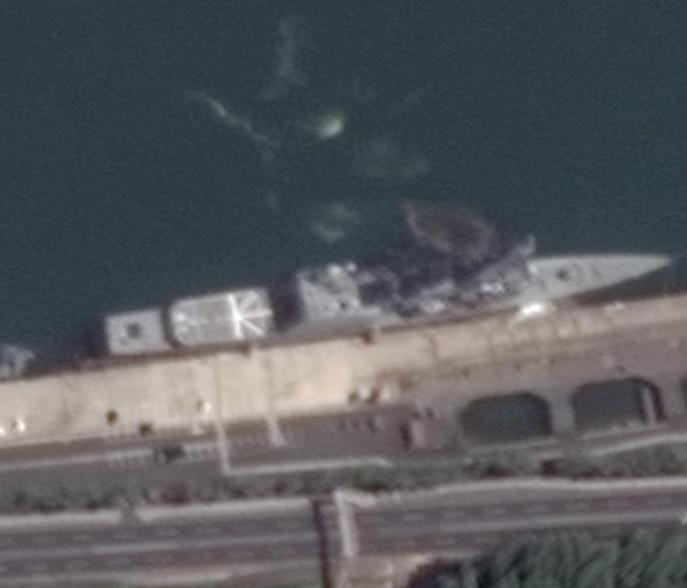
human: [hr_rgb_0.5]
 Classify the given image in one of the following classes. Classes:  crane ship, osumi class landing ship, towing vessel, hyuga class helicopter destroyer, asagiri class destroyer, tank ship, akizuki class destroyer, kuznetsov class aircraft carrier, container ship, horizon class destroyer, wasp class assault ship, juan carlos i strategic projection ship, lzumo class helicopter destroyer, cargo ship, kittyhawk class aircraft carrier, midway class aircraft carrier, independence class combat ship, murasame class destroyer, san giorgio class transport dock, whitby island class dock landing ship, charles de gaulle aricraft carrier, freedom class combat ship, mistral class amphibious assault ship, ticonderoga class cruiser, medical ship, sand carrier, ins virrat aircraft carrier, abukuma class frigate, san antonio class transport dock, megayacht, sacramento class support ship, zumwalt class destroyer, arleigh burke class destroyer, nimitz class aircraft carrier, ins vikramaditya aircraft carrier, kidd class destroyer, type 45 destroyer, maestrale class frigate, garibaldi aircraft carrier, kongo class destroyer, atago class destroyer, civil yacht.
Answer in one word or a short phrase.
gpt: Abukuma class frigate